Question: within a form I have two listbox controls these controls are used for mapping users to a role. Within the listbox on the left(available users) I need to show a list of all users associated to the current department. The listbox on the right displays a list of users from the department that are already mapped to the role.

Each listbox is mapped to it's own collection. What I would like to do is to filter out the names that may appear in the mapped users collection from the available users collection when the listbox initially loads. In looking at the illustration the listbox on the right should only display 1 available user for mapping to this role (In the illustration it would be alguser4)
My inital thought was to create a new collection (avaialbleuserscoll) and attempt to filter using linq. Where I am stuck is a user may be mapped to multiple roles therefore I can't take the current approach and just test for a count = 0. What I need to do is to test to ensure that the count is == 0 or that the role id does not equal the current roleid.
I'd appreciate any guidance on how to get only users that are not mapped to the current role to display in the listAllUsers listbox
'''
private void EditMappedUserDetails(int agencyid, int roleid)
{
List<SecurityUser> allUserColl;
List<SecurityUser> mappedUserColl;
List<SecurityUser> availableUserColl;
allUserColl = AdminFactory.GetUsersAndRoles(agencyid).OrderByDescending(n => n.UserName).ToList();
mappedUserColl = SelectedRoleData.FirstOrDefault().SecurityUserRoles.Select(r => r.SecurityUser).OrderByDescending(n => n.UserName).ToList();
availableUserColl = allUserColl.Except(mappedUserColl).ToList();
listAllUsers.DataTextField = "UserName";
listAllUsers.DataValueField = "SecurityUserId";
listMappedUsers.DataTextField = "UserName";
listMappedUsers.DataValueField = "SecurityUserId";
listAllUsers.DataSource = availableUserColl;
listMappedUsers.DataSource = mappedUserColl;
listAllUsers.DataBind();
listMappedUsers.DataBind();
editUserUpdatePanel.Update();
}
'''
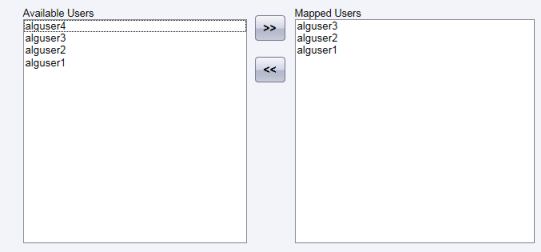
Answer: you can use the except function in linq to remove duplicates here is an example
'''
var m = availableUserColl.Except(mappedUserColl).ToList();
'''